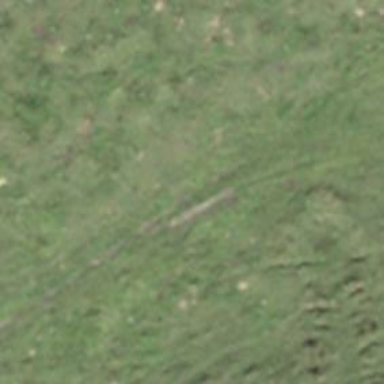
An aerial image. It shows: Track with very rough surface.